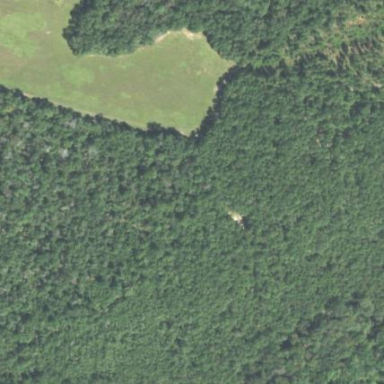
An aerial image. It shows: Mixed woodland with various types of leaves.